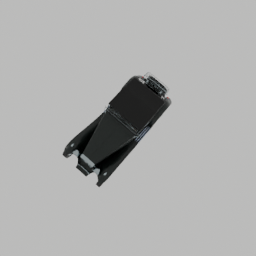
Label: mechanical